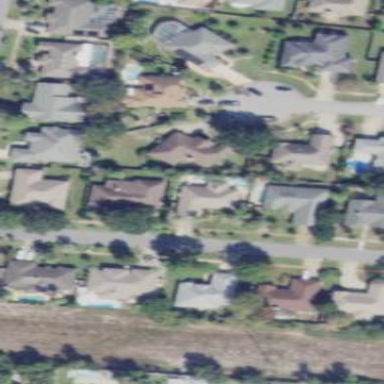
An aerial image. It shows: Residential area consisting of single-family homes.